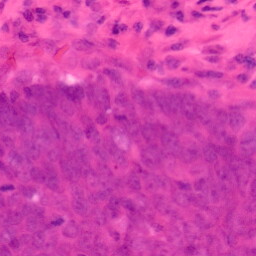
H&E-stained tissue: Colon